Question: I have in my application two ComboBoxes for rows and columns for each JTable. Shown below:
I want to add and remove rows and columns in each table dynamically. I know I would do something like 'table.add()' but what about remove? For example if user selects 3 from Row combobox, it should add another row to it but what if user selects 2 back? It should remove that row inserted. So how do I do that?
I know it can be a stupid question but I am a newbie to Swing so people can't really expect much from me :(
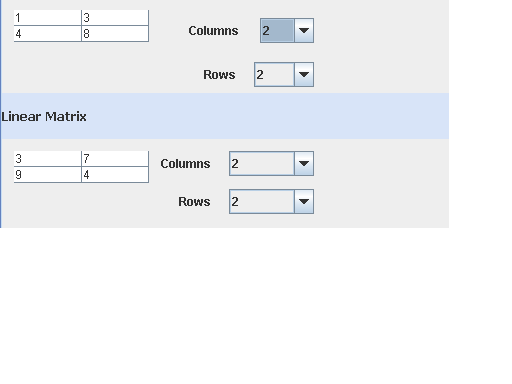
Answer: It seems that you want to control the dimension of the table using combo boxes. JTable renderers its underlying data model. Read more about tables in <URL>' etc.
It all depends on the data and task required. Check out this simple example that uses a custom table model that wraps Apache's <URL>. You can choose whatever data structure you need. 'DefaultTableModel' is also good an may be sufficient. The example has two combo boxes that adjust table size.
'''
import java.awt.BorderLayout;
import java.awt.Dimension;
import java.awt.event.ActionEvent;
import java.awt.event.ActionListener;
import javax.swing.JComboBox;
import javax.swing.JFrame;
import javax.swing.JLabel;
import javax.swing.JPanel;
import javax.swing.JScrollPane;
import javax.swing.JTable;
import javax.swing.SwingUtilities;
import javax.swing.table.AbstractTableModel;
import org.apache.commons.math3.linear.Array2DRowRealMatrix;
import org.apache.commons.math3.linear.RealMatrix;
public class TestTableDims extends JPanel{
private MyTableModel model;
private JTable table;
private JComboBox rowsCombo;
private JComboBox columnsCombo;
public TestTableDims() {
setLayout(new BorderLayout(5, 5));
model = new MyTableModel(2, 2);
JPanel buttonsPanel = new JPanel();
Integer[] test = {1, 2, 3, 4, 5};
rowsCombo = new JComboBox(test);
rowsCombo.setSelectedItem(2);
rowsCombo.addActionListener(new ActionListener() {
@Override
public void actionPerformed(ActionEvent e) {
model.setRows(((Integer)rowsCombo.getSelectedItem()));
}
});
buttonsPanel.add(new JLabel("rows"));
buttonsPanel.add(rowsCombo);
columnsCombo = new JComboBox(test);
columnsCombo.setSelectedItem(2);
columnsCombo.addActionListener(new ActionListener() {
@Override
public void actionPerformed(ActionEvent e) {
model.setColumns(((Integer)columnsCombo.getSelectedItem()));
}
});
buttonsPanel.add(new JLabel("columns"));
buttonsPanel.add(columnsCombo);
add(buttonsPanel, BorderLayout.NORTH);
JTable table = new JTable();
table.setModel(model);
add(new JScrollPane(table));
}
class MyTableModel extends AbstractTableModel {
private RealMatrix matrix;
public MyTableModel(int rows, int columns) {
matrix = new Array2DRowRealMatrix(rows, columns);
}
public void setRows(int rows) {
matrix = new Array2DRowRealMatrix(rows, matrix.getColumnDimension());
fireTableStructureChanged();
}
public void setColumns(int columns) {
matrix = new Array2DRowRealMatrix(matrix.getRowDimension(), columns);
fireTableStructureChanged();
}
@Override
public int getColumnCount() {
return matrix.getColumnDimension();
}
@Override
public int getRowCount() {
return matrix.getRowDimension();
}
@Override
public boolean isCellEditable(int rowIndex, int columnIndex) {
return true;
}
@Override
public Class<?> getColumnClass(int columnIndex) {
return Double.class;
}
@Override
public void setValueAt(Object value, int row, int column) {
matrix.setEntry(row, column, (double)value);
}
@Override
public Object getValueAt(int row, int column) {
return matrix.getEntry(row, column);
}
}
@Override
public Dimension getPreferredSize() {
return new Dimension(300, 200);
}
public static void main(String[] args) {
SwingUtilities.invokeLater(new Runnable() {
public void run() {
JFrame frame = new JFrame("Test");
frame.setDefaultCloseOperation(JFrame.EXIT_ON_CLOSE);
frame.setLocationByPlatform(true);
TestTableDims panel = new TestTableDims();
frame.add(panel);
frame.pack();
frame.setVisible(true);
}
});
}
}
'''